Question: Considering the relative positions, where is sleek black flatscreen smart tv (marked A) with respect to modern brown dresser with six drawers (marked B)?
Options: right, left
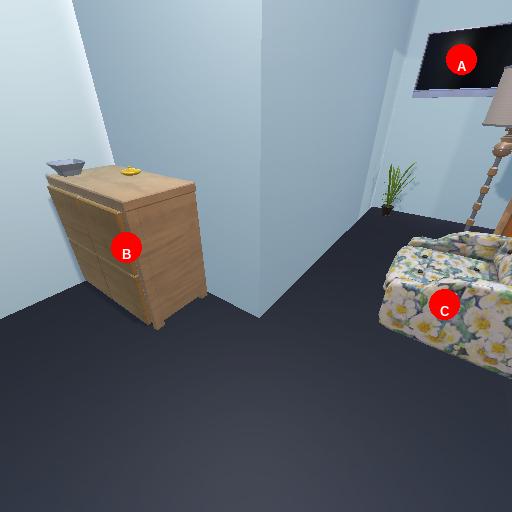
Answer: right